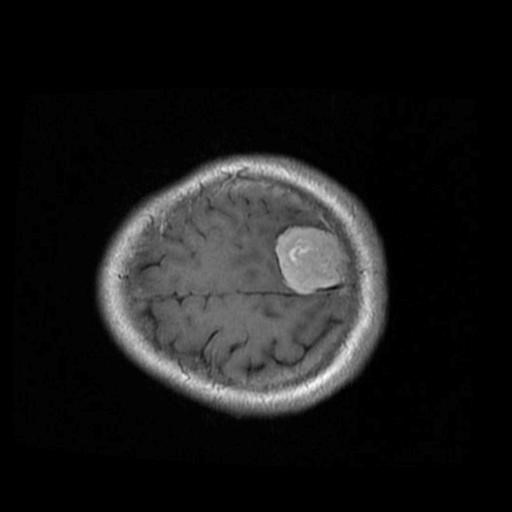
Label: brain_menin